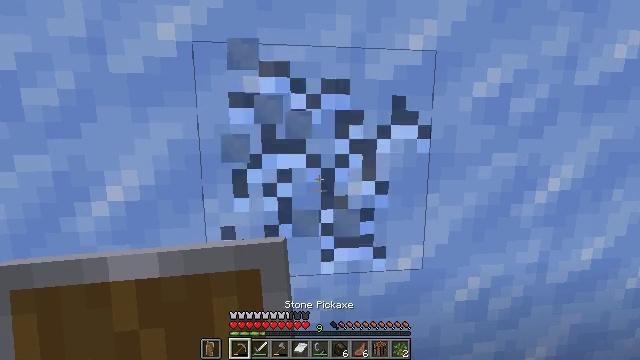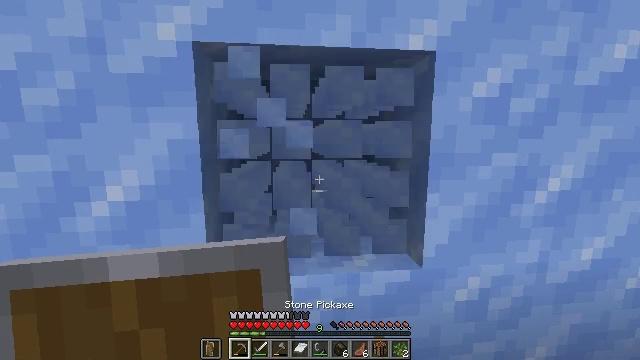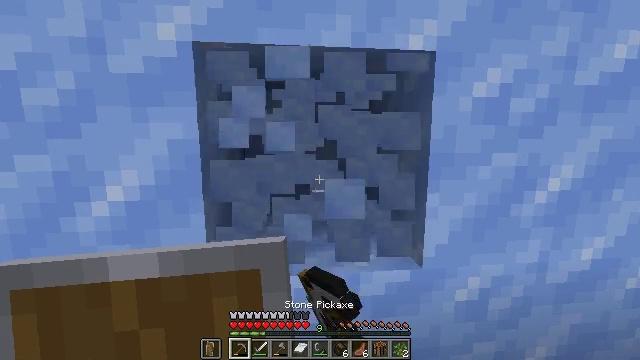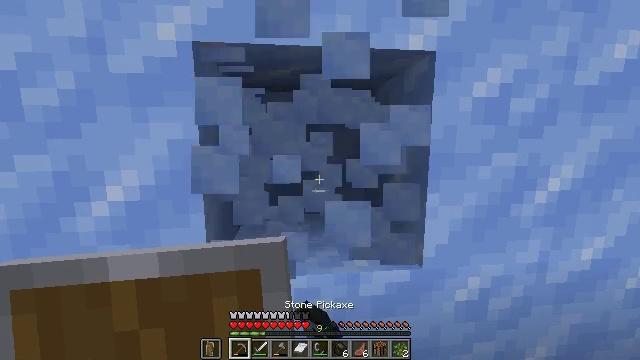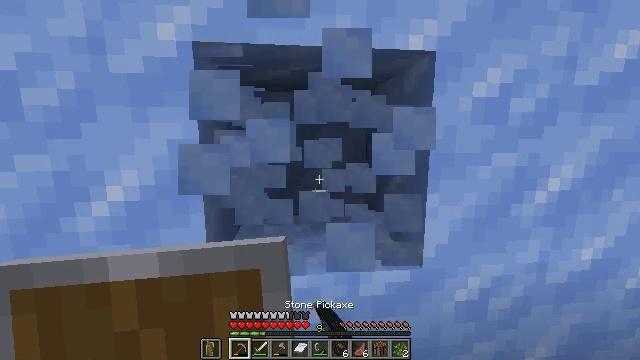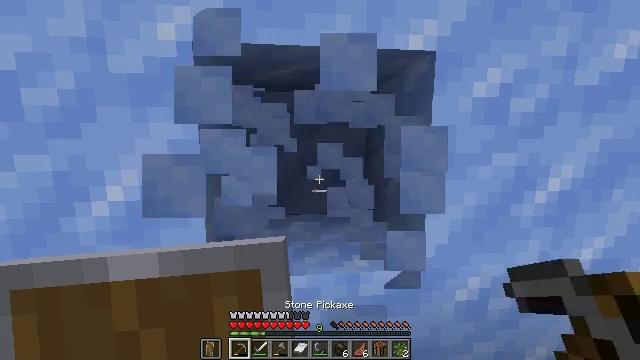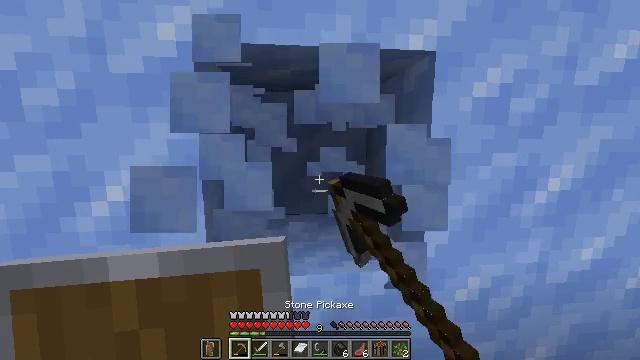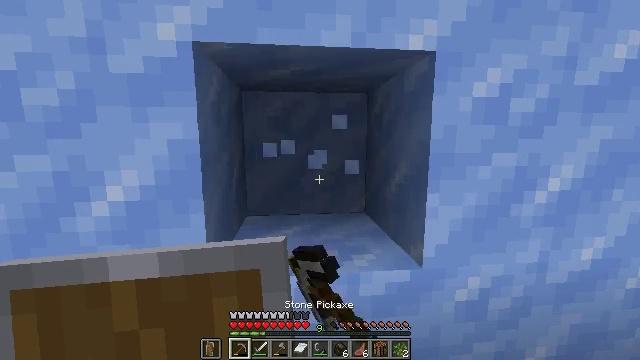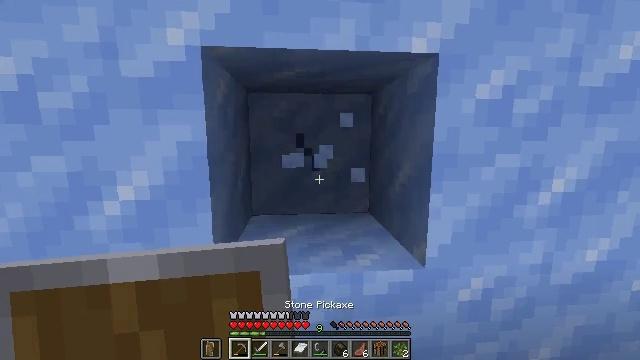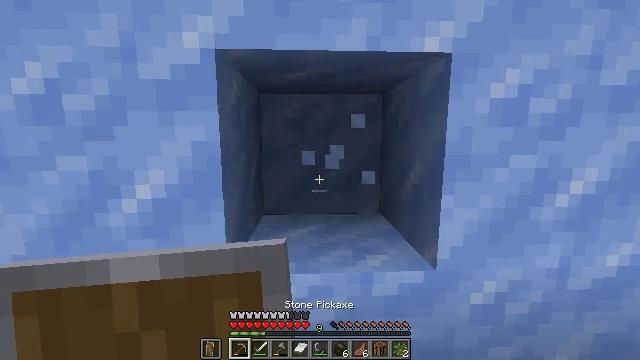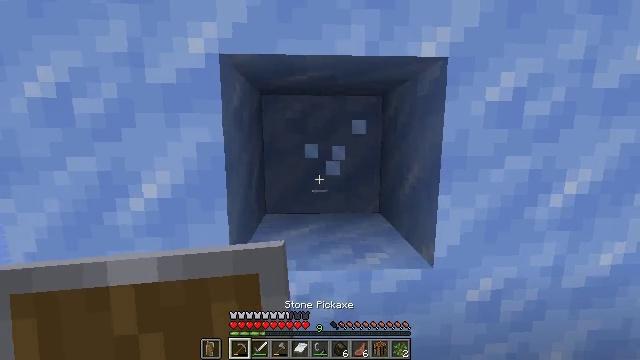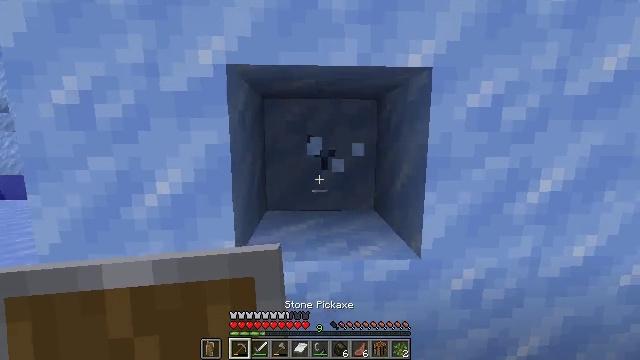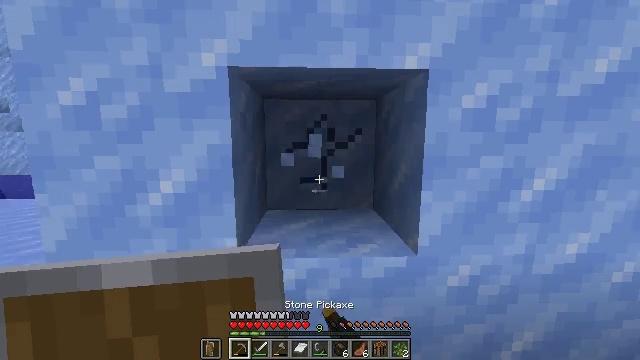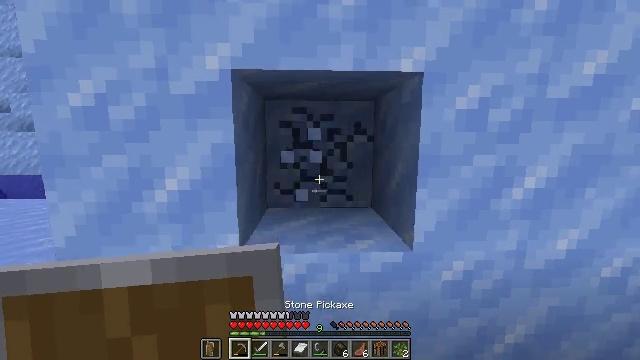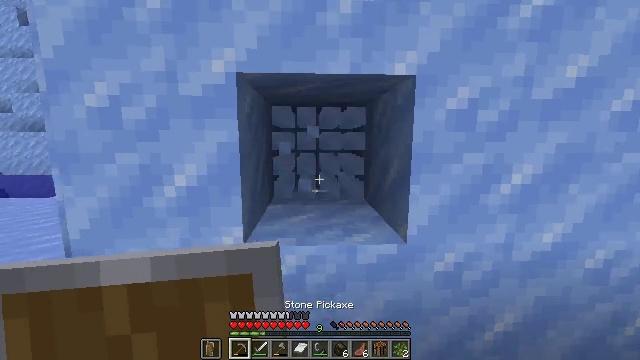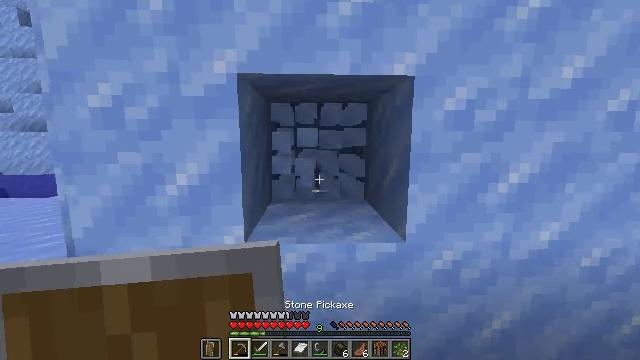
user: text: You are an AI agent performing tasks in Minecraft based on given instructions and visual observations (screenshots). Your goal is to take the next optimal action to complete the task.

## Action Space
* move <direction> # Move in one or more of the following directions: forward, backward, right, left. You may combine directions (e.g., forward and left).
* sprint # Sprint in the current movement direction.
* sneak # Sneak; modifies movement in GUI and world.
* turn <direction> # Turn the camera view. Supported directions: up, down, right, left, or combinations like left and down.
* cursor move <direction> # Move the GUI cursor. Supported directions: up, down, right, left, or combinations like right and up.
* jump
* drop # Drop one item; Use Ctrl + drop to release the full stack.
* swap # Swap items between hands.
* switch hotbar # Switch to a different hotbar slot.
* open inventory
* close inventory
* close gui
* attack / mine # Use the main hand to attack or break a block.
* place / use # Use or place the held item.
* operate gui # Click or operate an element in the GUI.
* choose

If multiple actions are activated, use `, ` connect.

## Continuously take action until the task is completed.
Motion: motion action
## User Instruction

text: Mine packed ice from icy biomes.
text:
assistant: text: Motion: attack / mine
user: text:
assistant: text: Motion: attack / mine
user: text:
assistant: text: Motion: attack / mine
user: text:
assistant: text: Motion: attack / mine
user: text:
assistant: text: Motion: attack / mine
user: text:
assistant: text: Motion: attack / mine
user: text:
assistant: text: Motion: attack / mine
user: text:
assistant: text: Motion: move back, turn left, attack / mine
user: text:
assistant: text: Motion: move back, turn left
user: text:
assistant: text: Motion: move back
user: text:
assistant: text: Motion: move back, attack / mine
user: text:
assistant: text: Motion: attack / mine
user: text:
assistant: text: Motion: attack / mine
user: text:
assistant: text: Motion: attack / mine
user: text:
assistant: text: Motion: attack / mine
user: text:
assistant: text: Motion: attack / mine
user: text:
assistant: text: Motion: attack / mine
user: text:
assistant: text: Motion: attack / mine
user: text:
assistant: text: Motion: attack / mine